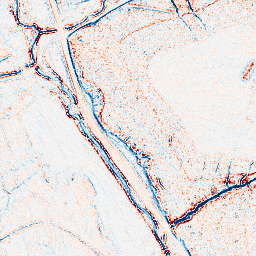
Category: edge_preserving
Decomposition family: anisotropic_diffusion
Decomposition parameters: iterations: 5
kappa: 50
gamma: 0.1
Upsampling method: cubic_mitchell
Upsampling parameters: scale: 4
Upsampling scale: 4